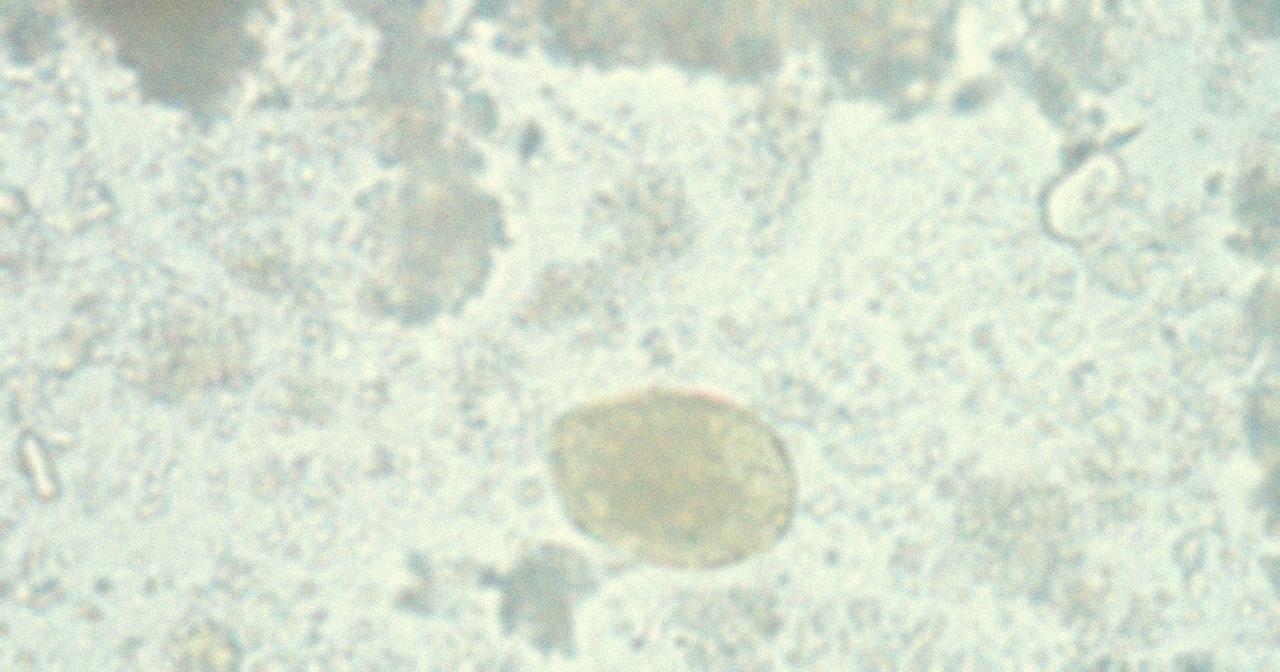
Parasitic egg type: Paragonimus spp